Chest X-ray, PA view. Patient: 48 years old, sex F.
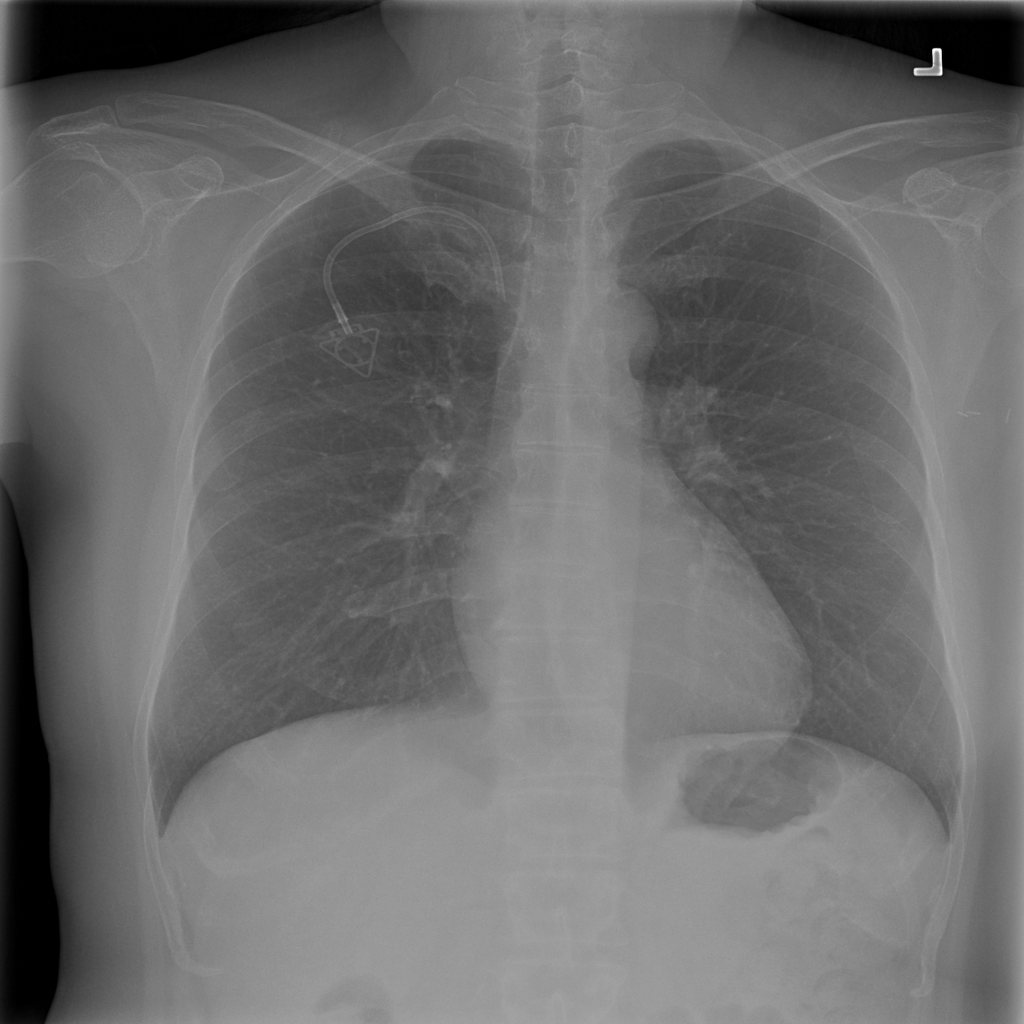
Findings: No Finding